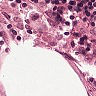
Metastatic tissue present: no